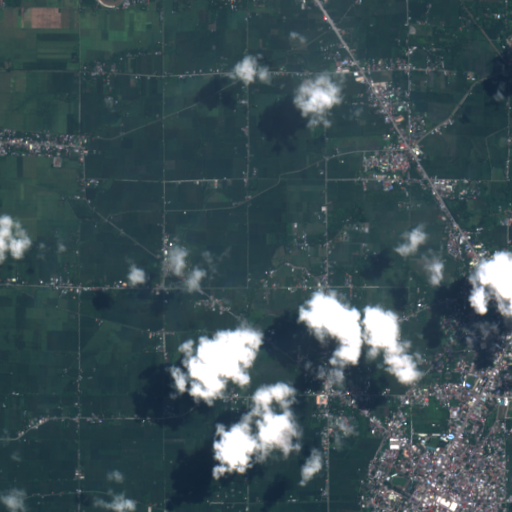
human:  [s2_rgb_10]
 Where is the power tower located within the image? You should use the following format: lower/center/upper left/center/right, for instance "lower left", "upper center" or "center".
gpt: The power tower is located in the upper right of the image.
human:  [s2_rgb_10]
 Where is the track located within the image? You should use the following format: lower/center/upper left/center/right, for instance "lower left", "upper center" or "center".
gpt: The track is located in the lower right of the image.
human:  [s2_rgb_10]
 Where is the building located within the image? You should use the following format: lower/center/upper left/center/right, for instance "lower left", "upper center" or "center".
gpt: There is no building in the image.